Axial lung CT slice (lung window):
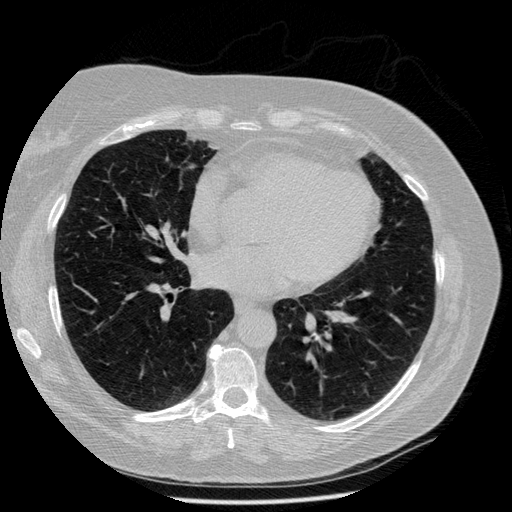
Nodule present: no